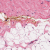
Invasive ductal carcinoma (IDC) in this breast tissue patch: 0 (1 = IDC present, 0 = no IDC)